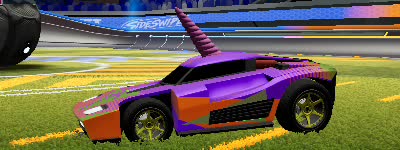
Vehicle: breakout